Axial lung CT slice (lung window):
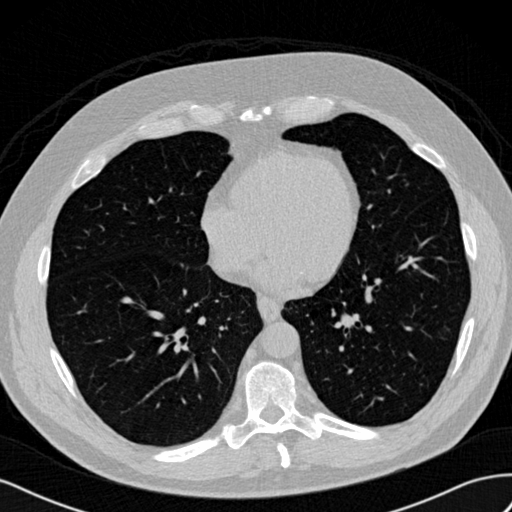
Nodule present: no